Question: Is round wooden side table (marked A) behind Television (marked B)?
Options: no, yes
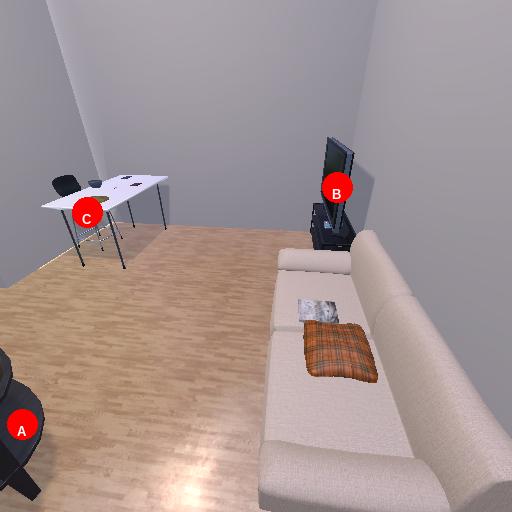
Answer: no